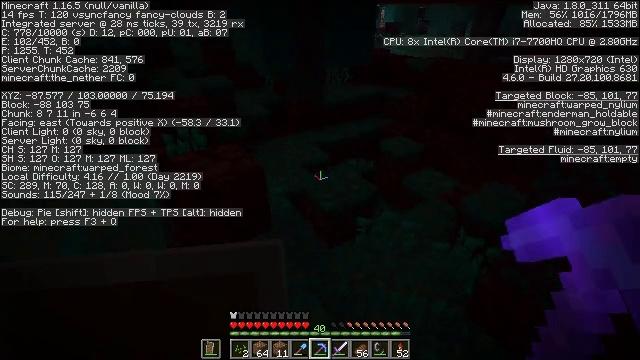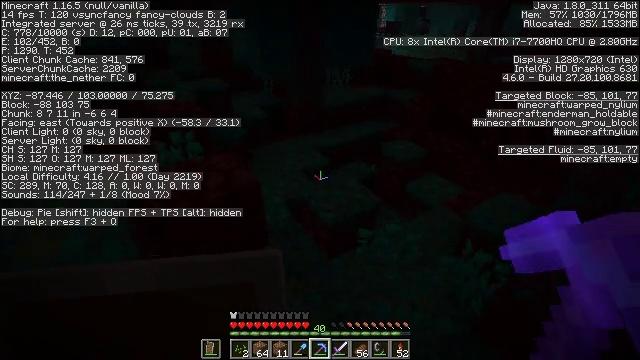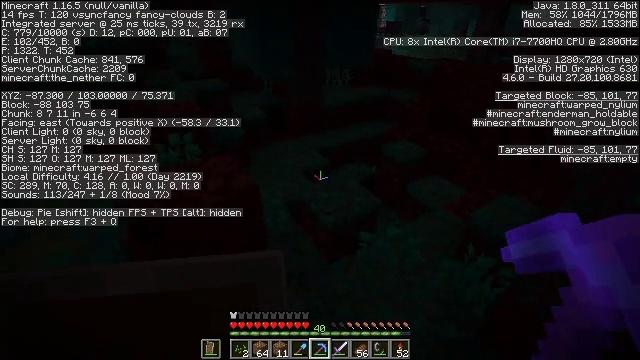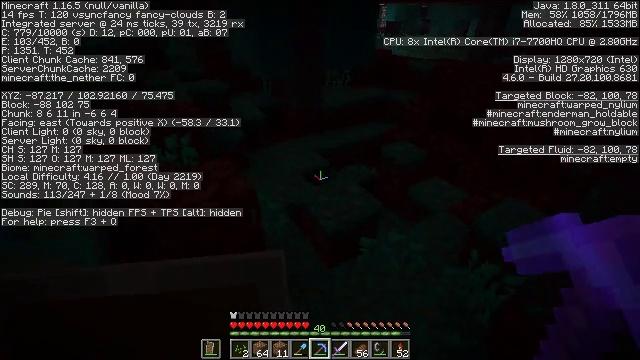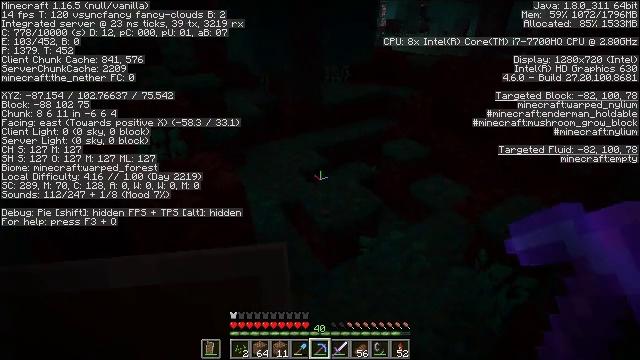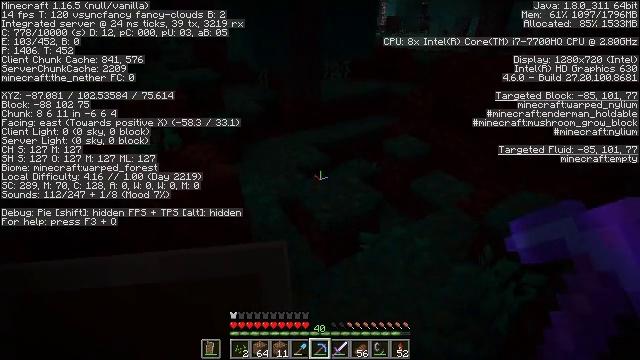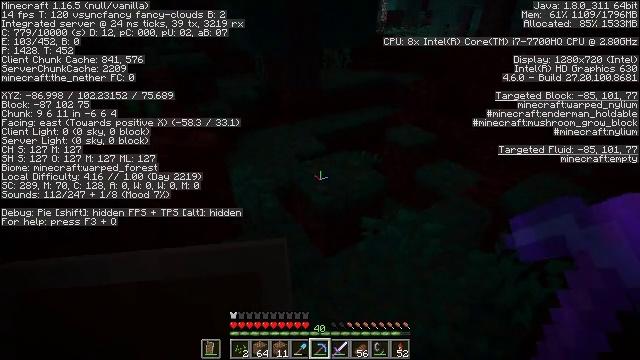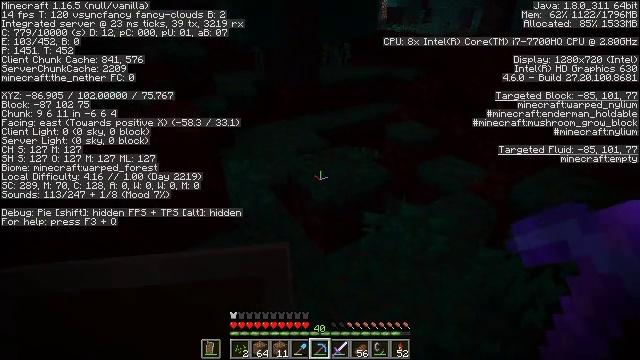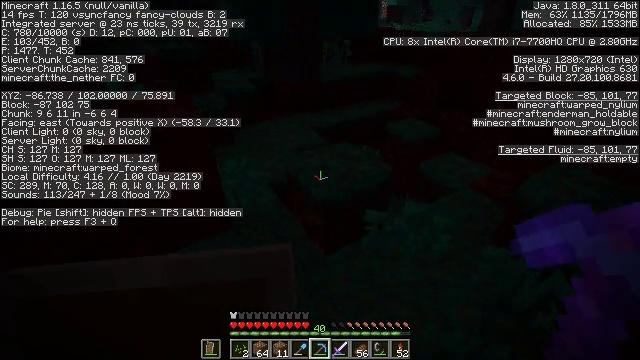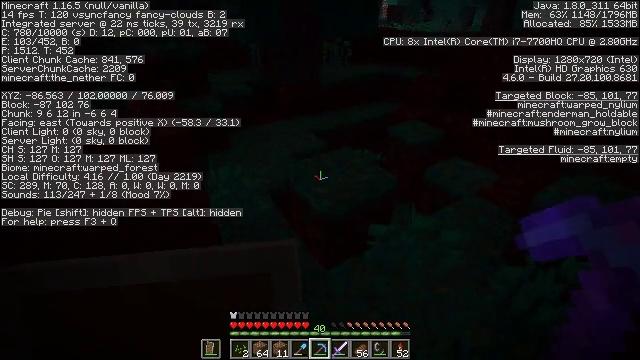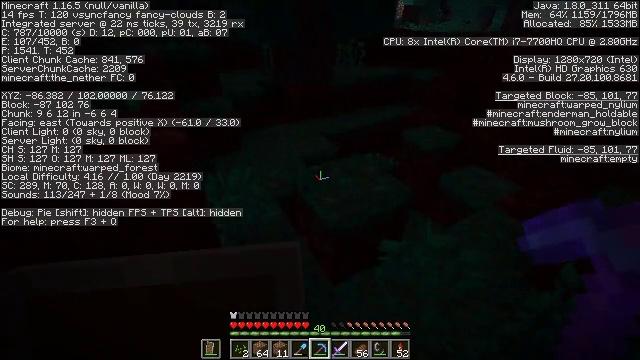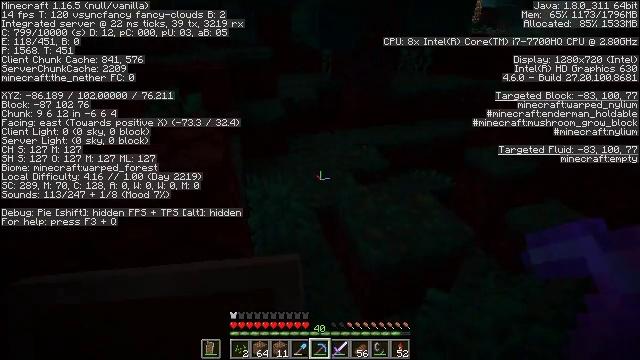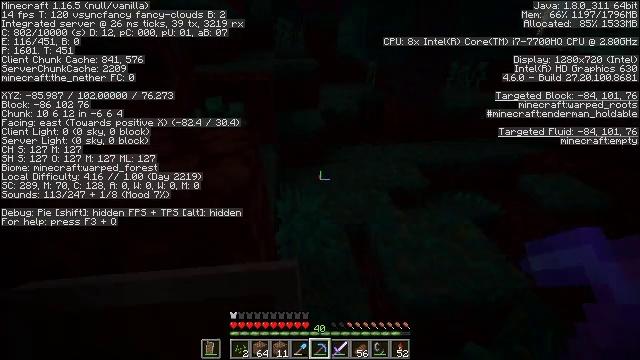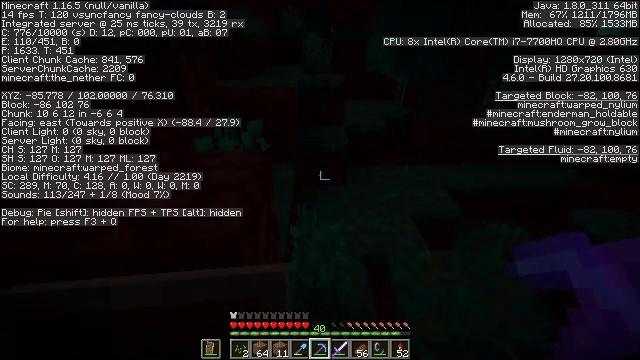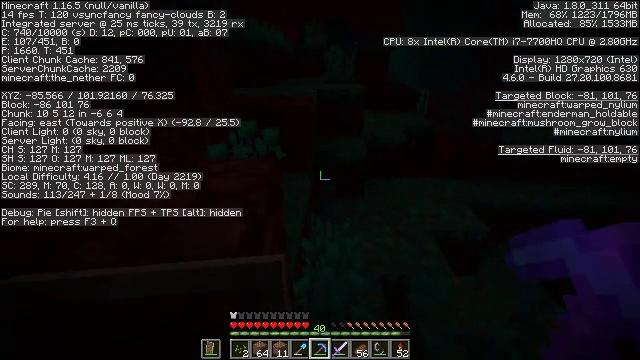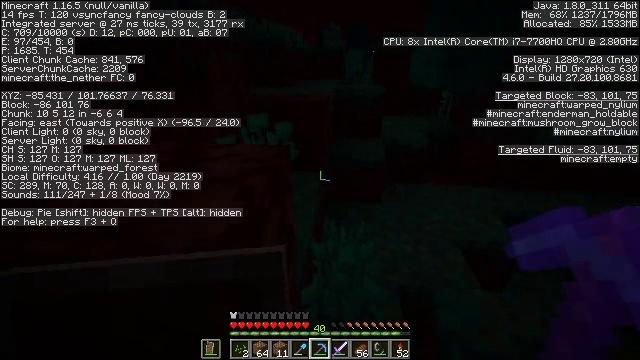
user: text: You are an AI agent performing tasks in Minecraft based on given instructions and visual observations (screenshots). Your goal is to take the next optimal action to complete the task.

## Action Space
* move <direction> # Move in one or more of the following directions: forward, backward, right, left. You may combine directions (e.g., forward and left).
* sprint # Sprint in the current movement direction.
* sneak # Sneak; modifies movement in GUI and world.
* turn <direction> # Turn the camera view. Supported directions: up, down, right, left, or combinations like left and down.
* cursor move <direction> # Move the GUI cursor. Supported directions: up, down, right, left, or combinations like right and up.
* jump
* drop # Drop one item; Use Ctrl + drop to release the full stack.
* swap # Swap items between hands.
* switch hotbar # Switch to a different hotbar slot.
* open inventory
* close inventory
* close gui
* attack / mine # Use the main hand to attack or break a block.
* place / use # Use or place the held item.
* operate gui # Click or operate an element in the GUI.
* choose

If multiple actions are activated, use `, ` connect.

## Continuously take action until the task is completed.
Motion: motion action
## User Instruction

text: Break the warped nylium block.
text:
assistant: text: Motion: move forward
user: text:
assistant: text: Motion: move forward
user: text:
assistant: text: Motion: move forward
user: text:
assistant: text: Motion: move forward
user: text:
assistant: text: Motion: move forward
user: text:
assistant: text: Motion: move forward
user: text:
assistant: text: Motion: move forward
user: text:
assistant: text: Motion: move forward
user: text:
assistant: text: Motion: move forward
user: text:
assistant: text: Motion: move forward, turn left
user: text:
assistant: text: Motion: move forward, turn left
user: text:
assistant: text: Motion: move forward, turn left and up
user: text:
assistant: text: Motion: move forward, turn left and up
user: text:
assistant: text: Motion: move forward, turn left and up
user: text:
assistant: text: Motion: move forward, turn left and up
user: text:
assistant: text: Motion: move forward
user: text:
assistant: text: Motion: move forward
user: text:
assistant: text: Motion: move forward, turn right and up
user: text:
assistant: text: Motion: move forward, turn right and up
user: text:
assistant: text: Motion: move forward, turn right and up
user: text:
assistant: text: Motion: move forward, turn right
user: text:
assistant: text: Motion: move forward, turn right
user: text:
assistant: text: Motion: move forward, turn right
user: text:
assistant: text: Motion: move forward, turn right and up
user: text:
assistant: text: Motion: move forward, turn right and up
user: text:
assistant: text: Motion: move forward, turn right
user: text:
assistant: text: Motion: move forward, turn right
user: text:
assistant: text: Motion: move forward, turn right
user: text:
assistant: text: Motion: move forward, turn right
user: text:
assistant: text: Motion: move forward